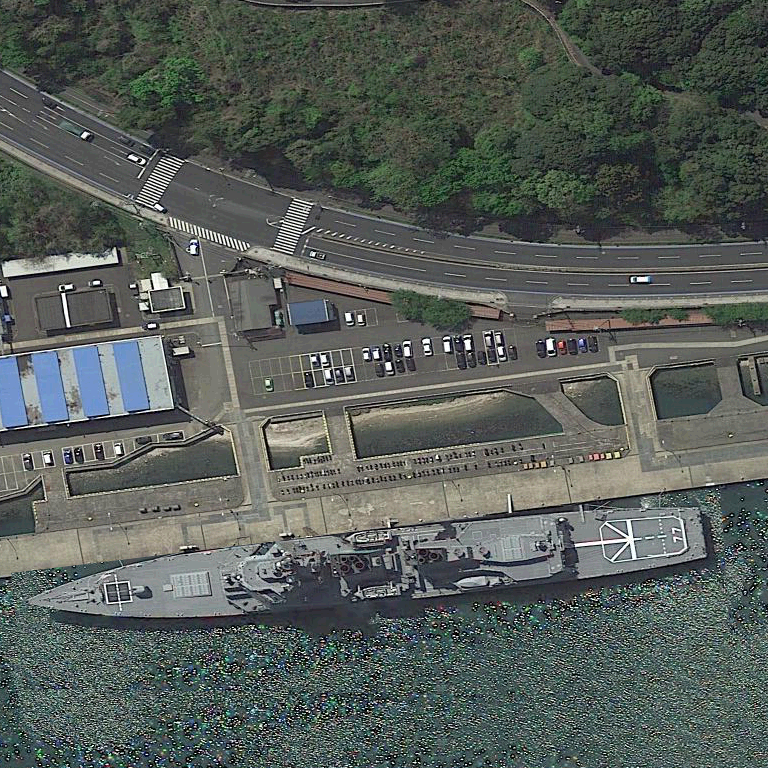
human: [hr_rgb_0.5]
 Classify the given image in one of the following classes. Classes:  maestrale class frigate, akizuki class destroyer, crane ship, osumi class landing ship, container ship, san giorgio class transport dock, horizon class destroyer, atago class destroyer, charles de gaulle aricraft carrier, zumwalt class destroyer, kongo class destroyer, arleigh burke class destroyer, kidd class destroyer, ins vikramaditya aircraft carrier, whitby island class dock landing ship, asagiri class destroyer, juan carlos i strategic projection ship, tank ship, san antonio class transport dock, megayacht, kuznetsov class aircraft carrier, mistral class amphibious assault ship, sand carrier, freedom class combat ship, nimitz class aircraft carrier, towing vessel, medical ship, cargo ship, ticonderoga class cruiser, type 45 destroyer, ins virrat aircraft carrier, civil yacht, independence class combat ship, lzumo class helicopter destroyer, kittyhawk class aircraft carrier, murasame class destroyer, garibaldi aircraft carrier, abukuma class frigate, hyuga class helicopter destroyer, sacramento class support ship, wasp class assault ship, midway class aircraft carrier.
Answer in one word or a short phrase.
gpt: Atago class destroyer